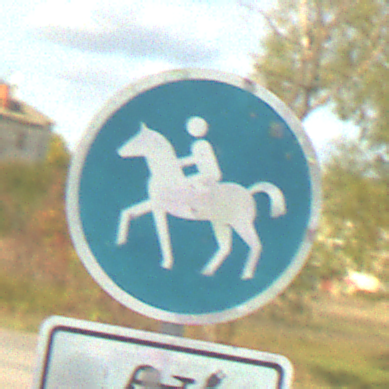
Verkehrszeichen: Reitweg
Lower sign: EinspurigeFahrzeugeFrei4
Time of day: MorningAfternoon
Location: Outdoor (RoadRail)
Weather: PartlyCloudy
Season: NotSpecified
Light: Natural